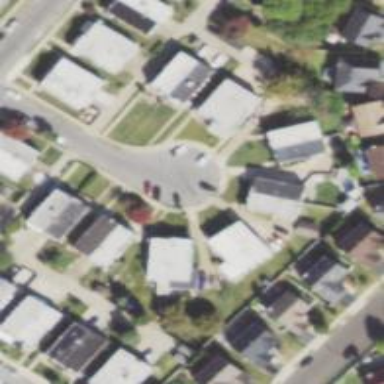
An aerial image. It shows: Residential road.